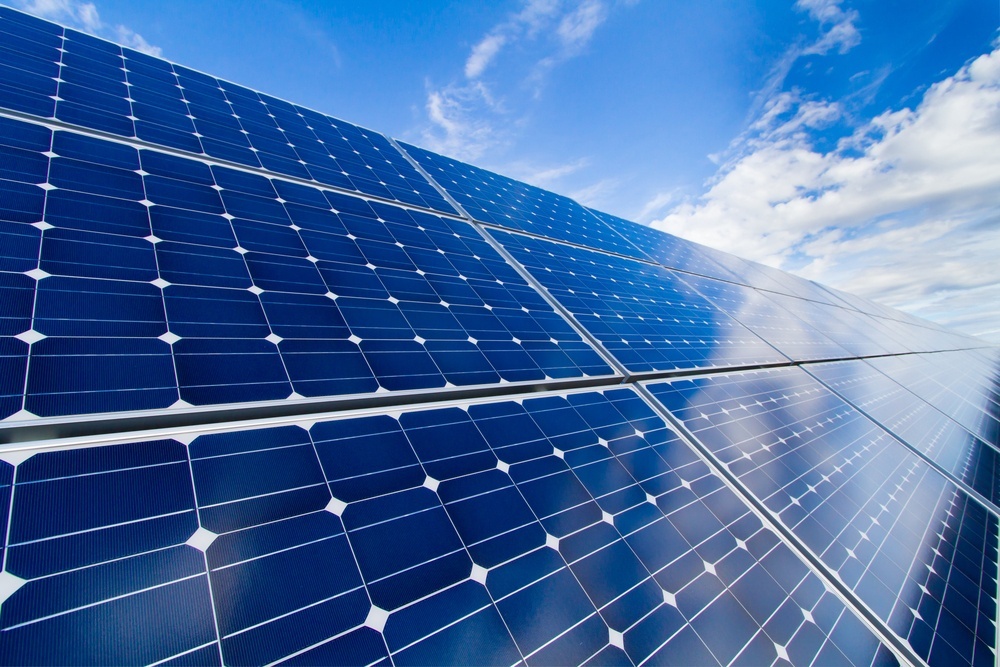
Label: Clean